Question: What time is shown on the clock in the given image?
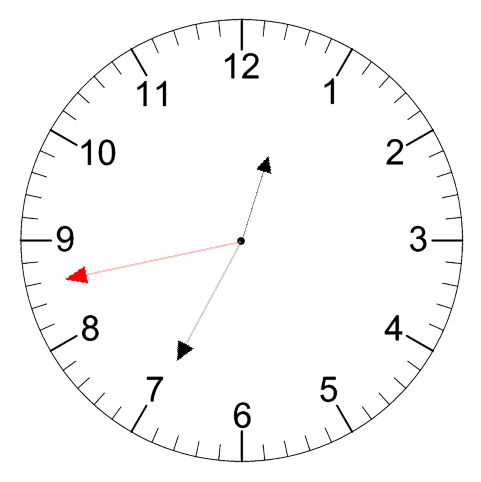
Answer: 12:34:43